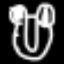
Label: frog